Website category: university
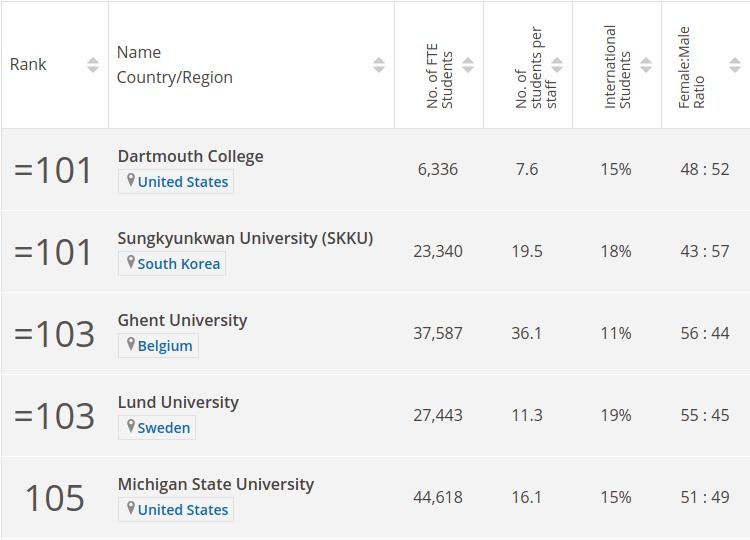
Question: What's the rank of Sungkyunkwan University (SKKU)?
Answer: =101

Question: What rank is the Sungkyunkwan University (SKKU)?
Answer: =101

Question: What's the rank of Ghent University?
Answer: =103

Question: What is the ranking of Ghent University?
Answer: =103

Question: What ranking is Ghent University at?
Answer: =103

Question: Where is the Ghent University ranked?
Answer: =103

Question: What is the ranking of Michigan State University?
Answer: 105

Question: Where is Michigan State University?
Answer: United States

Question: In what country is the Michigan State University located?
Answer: United States

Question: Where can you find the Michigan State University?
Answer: United States

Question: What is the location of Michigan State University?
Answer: United States

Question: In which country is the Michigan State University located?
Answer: United States

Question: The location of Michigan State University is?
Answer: United States

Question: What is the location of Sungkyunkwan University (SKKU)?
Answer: South Korea

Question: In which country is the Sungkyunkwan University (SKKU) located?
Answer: South Korea

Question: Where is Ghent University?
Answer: Belgium

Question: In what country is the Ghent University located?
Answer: Belgium

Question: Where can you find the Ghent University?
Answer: Belgium

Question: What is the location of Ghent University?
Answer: Belgium

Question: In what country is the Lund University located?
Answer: Sweden

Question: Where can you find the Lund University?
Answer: Sweden

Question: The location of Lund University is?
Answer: Sweden

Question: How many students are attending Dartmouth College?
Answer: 6,336

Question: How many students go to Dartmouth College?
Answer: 6,336

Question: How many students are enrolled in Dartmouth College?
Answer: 6,336

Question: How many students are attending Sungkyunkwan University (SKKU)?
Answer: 23,340

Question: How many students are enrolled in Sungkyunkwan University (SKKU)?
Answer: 23,340

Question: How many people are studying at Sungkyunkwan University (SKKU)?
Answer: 23,340

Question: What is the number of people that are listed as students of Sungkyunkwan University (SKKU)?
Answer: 23,340

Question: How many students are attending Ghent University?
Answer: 37,587

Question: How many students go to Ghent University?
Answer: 37,587

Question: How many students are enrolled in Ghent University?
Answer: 37,587

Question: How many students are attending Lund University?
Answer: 27,443

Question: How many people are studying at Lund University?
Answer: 27,443

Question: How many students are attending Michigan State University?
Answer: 44,618

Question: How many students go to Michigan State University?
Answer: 44,618

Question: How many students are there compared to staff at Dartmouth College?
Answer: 7.6

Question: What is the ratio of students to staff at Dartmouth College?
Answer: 7.6

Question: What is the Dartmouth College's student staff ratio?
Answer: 7.6

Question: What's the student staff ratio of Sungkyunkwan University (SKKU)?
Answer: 19.5

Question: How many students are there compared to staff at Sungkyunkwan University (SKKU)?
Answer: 19.5

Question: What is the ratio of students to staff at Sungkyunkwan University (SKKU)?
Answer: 19.5

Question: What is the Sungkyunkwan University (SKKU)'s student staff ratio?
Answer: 19.5

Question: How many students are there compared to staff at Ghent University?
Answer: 36.1

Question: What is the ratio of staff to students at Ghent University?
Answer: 36.1

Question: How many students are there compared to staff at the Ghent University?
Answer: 36.1

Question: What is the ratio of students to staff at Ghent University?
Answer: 36.1

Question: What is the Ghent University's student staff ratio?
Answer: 36.1

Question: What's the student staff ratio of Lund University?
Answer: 11.3

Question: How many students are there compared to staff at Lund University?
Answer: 11.3

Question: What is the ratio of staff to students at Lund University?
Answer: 11.3

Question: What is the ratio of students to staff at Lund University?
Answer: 11.3

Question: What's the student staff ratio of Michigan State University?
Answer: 16.1

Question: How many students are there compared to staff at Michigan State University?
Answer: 16.1

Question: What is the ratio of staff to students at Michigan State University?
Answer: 16.1

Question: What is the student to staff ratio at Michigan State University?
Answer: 16.1

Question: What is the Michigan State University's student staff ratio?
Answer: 16.1

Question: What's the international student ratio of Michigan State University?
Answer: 15%

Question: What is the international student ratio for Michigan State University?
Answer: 15%

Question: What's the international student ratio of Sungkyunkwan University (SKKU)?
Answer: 18%

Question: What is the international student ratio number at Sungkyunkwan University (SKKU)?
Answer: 18%

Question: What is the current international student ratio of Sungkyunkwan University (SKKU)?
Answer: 18%

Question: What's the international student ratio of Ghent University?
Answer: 11%

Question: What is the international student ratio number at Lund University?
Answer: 19%